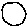
Label: circle